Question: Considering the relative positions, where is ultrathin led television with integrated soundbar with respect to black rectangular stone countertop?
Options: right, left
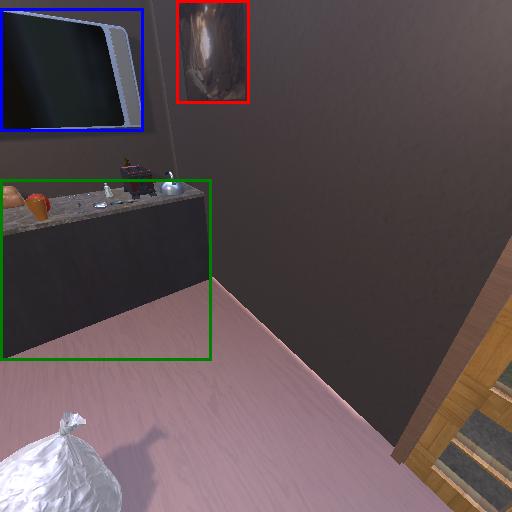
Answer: right